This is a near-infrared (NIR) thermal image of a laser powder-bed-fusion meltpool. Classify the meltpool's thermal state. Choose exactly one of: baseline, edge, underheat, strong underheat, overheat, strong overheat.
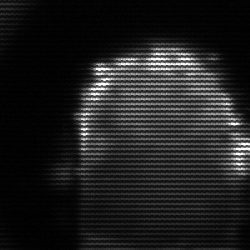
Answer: baseline